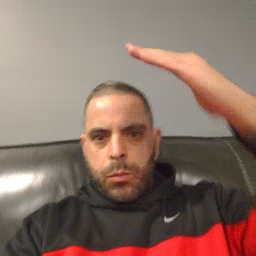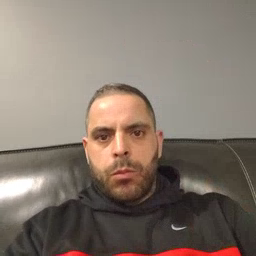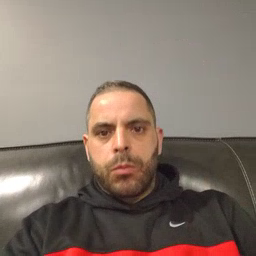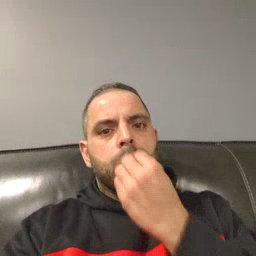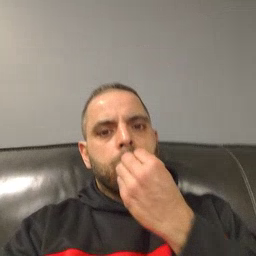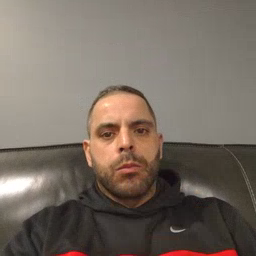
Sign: food